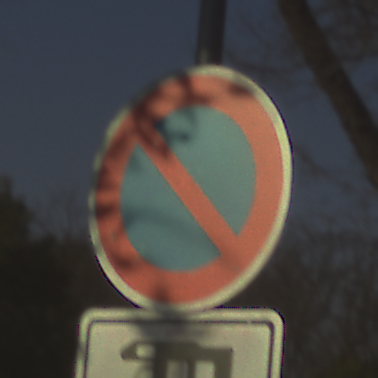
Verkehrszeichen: EingeschraenktesHalteverbot
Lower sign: HinweisDurchSinnbild23
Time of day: SunriseSunset
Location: Outdoor (Nature)
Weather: Clear
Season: NotSpecified
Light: Natural